Question: im working with coreplot the firs time - and got it up and running so far. now i stumbled upon a strange problem.
> > i fear that i missed a vital function or concept of coreplot =)
im implemented:
'''
numberofRecords
doubleForPlot
'''
and have debugged (especially doubleForPlot) over and over and am 100% sure that doubleforplot actually returns the correct double for the given index.
but: the shown plot is the same. i get a line (screenshot on the bottom of the question).
i tried:
doubleForPlot - it returns the right number
i tried returning always the same number, expecting to see a constant line, .
i tried returning some other values (not constant) but then i get the shown screenshots plot all over again.
here is my code:
- calls the data inizalisation and builds the graphview
'''
-(IBAction)displayDayBalanceGraph:(id)sender{
if (hasSubView) {
//[[expenseTable subviews] makeObjectsPerformSelector: @selector(removeFromSuperview)];
[self updateView];
NSLog(@"%@",expenseTable.subviews);
}
else{
[self initializeMonthArray];
CPTGraphHostingView *host = [self buildGraphView];
[expenseTable addSubview:host];
graph = [[CPTXYGraph alloc ]initWithFrame:host.frame];
[graph setDelegate:self];
// CPTTheme *theme = [CPTTheme themeNamed:kCPTDarkGradientTheme];
// [graph applyTheme:theme];
host.hostedGraph = graph;
CPTScatterPlot *plot = [[CPTScatterPlot alloc]init ];
plot.dataSource = self;
[plot setIdentifier:@"balanceChart"];
[plot setTitle:@"Balance History"];
[graph addPlot:plot];
hasSubView = !hasSubView;
}
}
'''
- initialises a hosting view with the right size
'''
-(CPTGraphHostingView *)buildGraphView{
CPTGraphHostingView *view = [[CPTGraphHostingView alloc]initWithFrame:CGRectMake(0, 0, 312, 220)];
[view setBackgroundColor:[self grayColor]];
return view;
}
'''
- gets called when an IBAction is hit to show the graph
'''
-(void)initializeMonthArray{
[dataHandler updateData];
if (!allMonthExpenses) {
allMonthExpenses = [[NSMutableArray alloc]initWithCapacity:31];
}
for (NSMutableArray *temp in allMonthExpenses) {
[temp removeAllObjects];
}
[allMonthExpenses removeAllObjects];
for (int j = 0; j < 31; j++) { //fill with 31 empty mutuable arrays
NSMutableArray *tempArray = [[NSMutableArray alloc]init];
[allMonthExpenses addObject:tempArray];
}
for (Expense *exp in dataHandler.allMonthExpenses) {
if (exp.expenseType.boolValue == 0) {
[[allMonthExpenses objectAtIndex:(exp.day.intValue-1)]addObject:exp];
}
}
}
'''
- returns the right double for an index
'''
-(double)doubleForPlot:(CPTPlot *)plot field:(NSUInteger)fieldEnum recordIndex:(NSUInteger)index{
if (fieldEnum == 0) {
NSLog(@"Axis: %d and Value: %d",fieldEnum, index+1);
return (double)(index+1);
}
if (fieldEnum == 1) {
int dayInt = [dataHandler getDayNumber:[NSDate date]].intValue;
double total = 0;
for (Expense *exp in [allMonthExpenses objectAtIndex:index]) {
total = total + exp.value.doubleValue;
}
NSDate *date = [NSDate dateWithTimeIntervalSinceNow:(-(dayInt-(int)index-1)*(60*60*24))];
double budgetValue = [dataHandler getSpecificBudgetForDate:[NSDate dateWithTimeIntervalSinceNow:(-(dayInt-(int)index-1)*(60*60*24))] ];
total = budgetValue+total;
NSLog(@"
Axis:%d
Record for Day: %@
IndexForPlot: %d
Value: %.2f
",fieldEnum, date,index,total);
return total;
}
else
return 0;
}
'''
- returns the right amount of entries
'''
-(NSUInteger)numberOfRecordsForPlot:(CPTPlot *)plot{
return [dataHandler getDayNumber:[NSDate date]].intValue;
}
'''
- the plot that is shown no matter what data i enter

- this log is created in the doubleforplot method at the end proving that the right result is returned:
'''
NSLog(@"
Record for Day: %@
IndexForPlot: %d
Value: %.2f
",date,index,total);
'''
out:
'''
2012-03-20 10:29:55.834 DailyBudget[9493:fb03]
Record for Day: 2012-03-01 09:29:55 +0000
IndexForPlot: 0
Value: 34.35
2012-03-20 10:29:55.841 DailyBudget[9493:fb03]
Record for Day: 2012-03-02 09:29:55 +0000
IndexForPlot: 1
Value: 8.35
2012-03-20 10:29:55.848 DailyBudget[9493:fb03]
Record for Day: 2012-03-03 09:29:55 +0000
IndexForPlot: 2
Value: 35.83
2012-03-20 10:29:55.856 DailyBudget[9493:fb03]
Record for Day: 2012-03-04 09:29:55 +0000
IndexForPlot: 3
Value: -14.89
2012-03-20 10:29:55.863 DailyBudget[9493:fb03]
Record for Day: 2012-03-05 09:29:55 +0000
IndexForPlot: 4
Value: 36.56
2012-03-20 10:29:55.869 DailyBudget[9493:fb03]
Record for Day: 2012-03-06 09:29:55 +0000
IndexForPlot: 5
Value: 8.96
.... sparing you a lot of other log except the last.
2012-03-20 10:29:55.980 DailyBudget[9493:fb03]
Record for Day: 2012-03-20 09:29:55 +0000
IndexForPlot: 19
Value: 14.33
'''
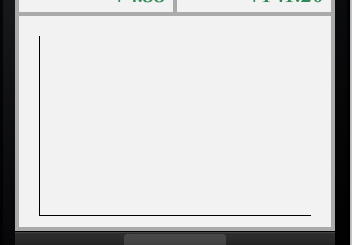
Answer: I think it is a simple error. Every point in the line drawn in the graph should have x and y values. You return same value for x and y. You can differentiate it by the value of fieldenum in the method
'''
-(double)doubleForPlot:(CPTPlot *)plot field:(NSUInteger)fieldEnum recordIndex:(NSUInteger)index;
'''
. fieldenum will be zero for CPTScatterPlotFieldX and 1 for CPTScatterPlotFieldY.